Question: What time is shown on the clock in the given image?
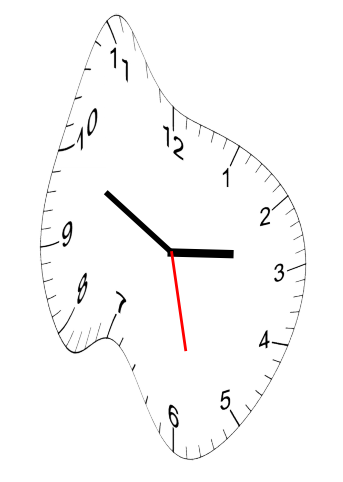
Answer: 02:49:28